Interaction volume radius: 10 \u00c5
Interaction volume height: 10 \u00c5
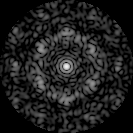
Disorder parameter: 0.6669